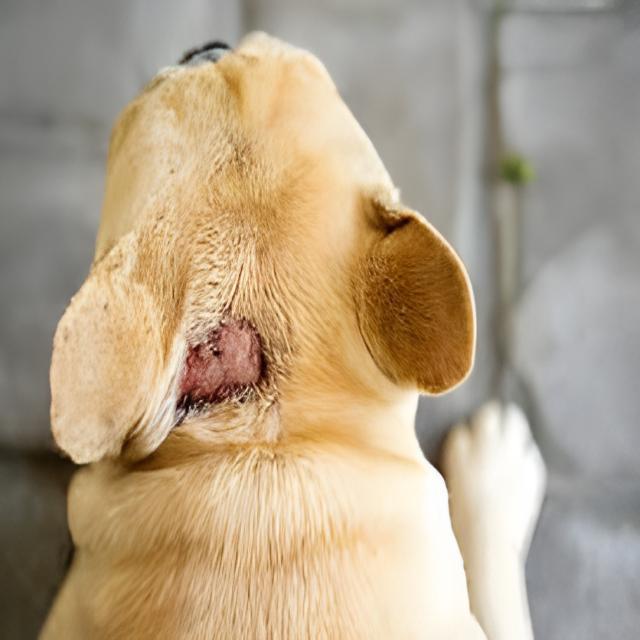
Canine dermatitis — inflammation of the skin presenting with erythema, pruritus, papules, and excoriation. May be allergic, contact, or atopic in origin.